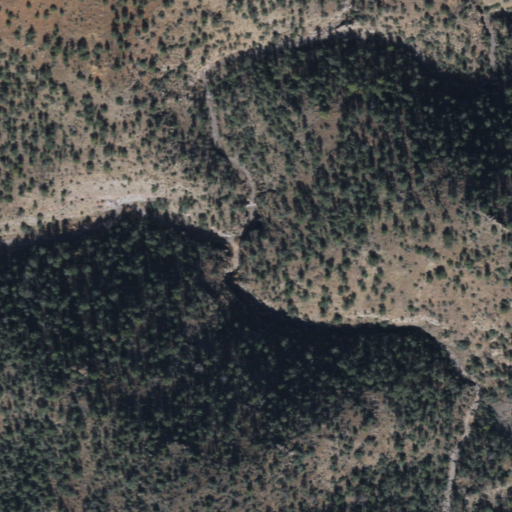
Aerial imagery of valley in Arizona named Pine Canyon containing evergreen forest and shrub